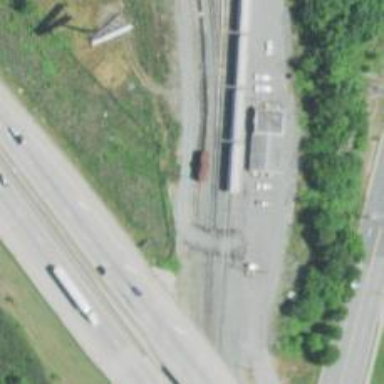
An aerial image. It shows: Railway siding for service.